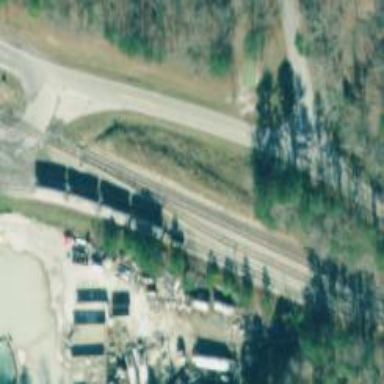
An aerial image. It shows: Railway spur service line used for aggregate transportation.